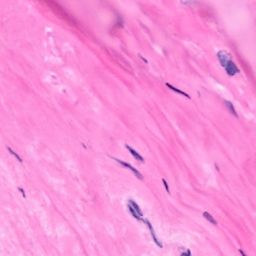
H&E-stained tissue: Breast